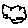
Label: cloud